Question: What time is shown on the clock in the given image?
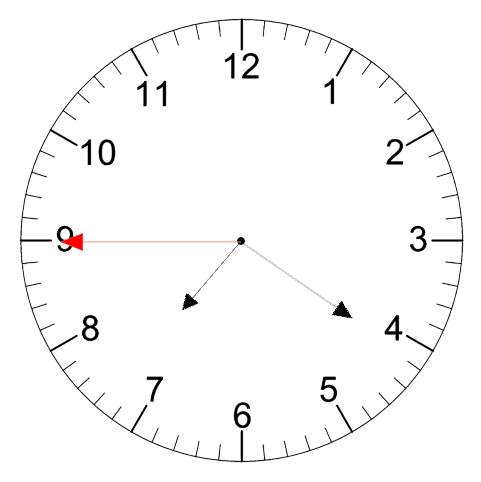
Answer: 07:20:45